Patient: sex M, age 64
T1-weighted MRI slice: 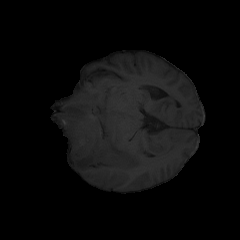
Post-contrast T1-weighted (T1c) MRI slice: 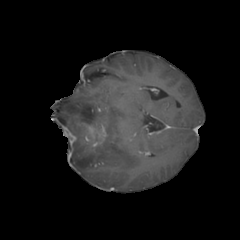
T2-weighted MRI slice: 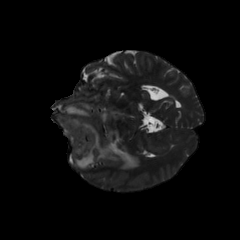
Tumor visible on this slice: yes
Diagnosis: Astrocytoma, IDH-mutant
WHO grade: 3